Question: I'm going to use Entity Framework soon for a Booking System ( made from scratch ).
I have been doing a few Prototypes, trying to figure out what I want to do before the project is started (I'm still discussing requirements etc. with the client).
Consider this case:
I have a Booking, and a booking can have associated Ressources, that can be booked, but these ressource can be different, and have different Fields etc.

I have never really used EF before, so I don't know how I can achieve this kind of Polymorphism, that I am use to in other projects (where we have been using raw SQL).
The C# Model would look like this:
'''
public class Booking
{
public int BookingID { get; set; }
public DateTime StartTime { get; set; }
public DateTime EndTime { get; set; }
public IRessource Ressources { get; set; }
...
}
public interface IRessource
{
public int RessourceTypeId { get; set; }
}
public class Room : IRessource
{
public int RoomID { get; set; }
public int RessourceTypeId { get; set; }
...
}
public class Car : IRessource
{
public int CarID { get; set; }
public int RessourceTypeId { get; set; }
...
}
'''
Is this achievable, and if yes, then how?
How would the querying even look?
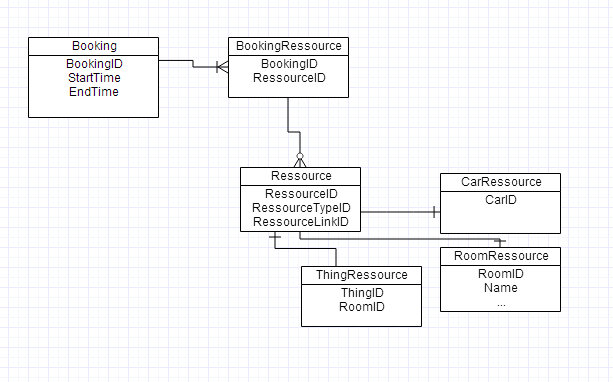
Answer: It sounds like you really want a <URL>.
Here are some links:
- <URL>
I highly recommend you go through some of these links on your own, but the main point to extract is that you use something like:
'''
modelBuilder.Entity<IRessource>().ToTable("IRessources");
modelBuilder.Entity<Room>().ToTable("Rooms");
modelBuilder.Entity<Car>().ToTable("Cars");
'''
Both of which inherit from 'IRessource' in your demonstrated code above. Then, you can do a join between these individual tables and the central 'IRessource' table to get all of the information pertaining to the individual entities.
Something like: 'SELECT * FROM IRessource i JOIN Room r ON i.id == r.id'
However, you'll often times find that if you use a 'Web API' controller, if you just pull the entire 'Room' POCO, you'll get all of its properties at once without the join at all!
---
In my experience, I've also found that typically things go smoother if you because if you do, you'll have to make Data Transfer Objects (DTOs) to transfer data occasionally since you can't instantiate objects of those types. Things can get a little bit messy -- especially if you're not sure exactly what you're doing. To help you understand, think of a controller with which you want to pass in a generic 'IRressource' -- it'll try to convert those objects as it receives them into one which can't be instantiated. Bummer! So, the easy solution is just to make both the base class and the inherited classes normal classes.